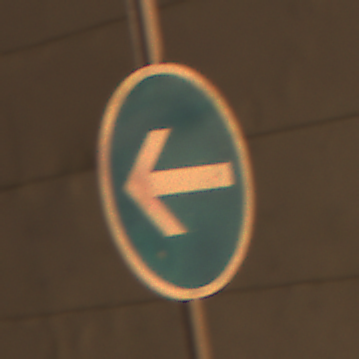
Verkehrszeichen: VorgeschriebeneFahrtrichtungHierLinks
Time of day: Night
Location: Outdoor (Urban)
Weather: Clear
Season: NotSpecified
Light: Artificial